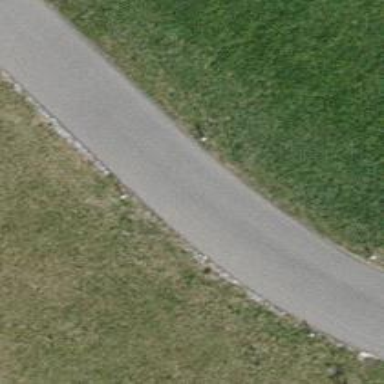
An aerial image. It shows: Unclassified road with asphalt surface.